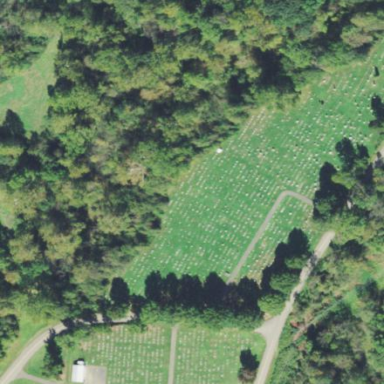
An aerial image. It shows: Cemetery.